【题型】选择题　【知识点】立体几何　【难度】easy
（2022·上海·高考真题）如图，正方体 $ABCD-A_1B_1C_1D_1$ 中，$P, Q, R, S$ 分别为棱 $AB, BC, BB_1, CD$ 的中点，
连接 $A_1S, B_1D$，对空间任意两点 $M, N$，若线段 $MN$ 与线段 $A_1S, B_1D$ 都不相交，则称 $M, N$ 两点可视，下列选
项中与点 $D_1$ 可视的为（  ）

A. 点 $P$ \hspace{2cm} B. 点 $Q$ \hspace{2cm} C. 点 $R$ \hspace{2cm} D. 点 $B$
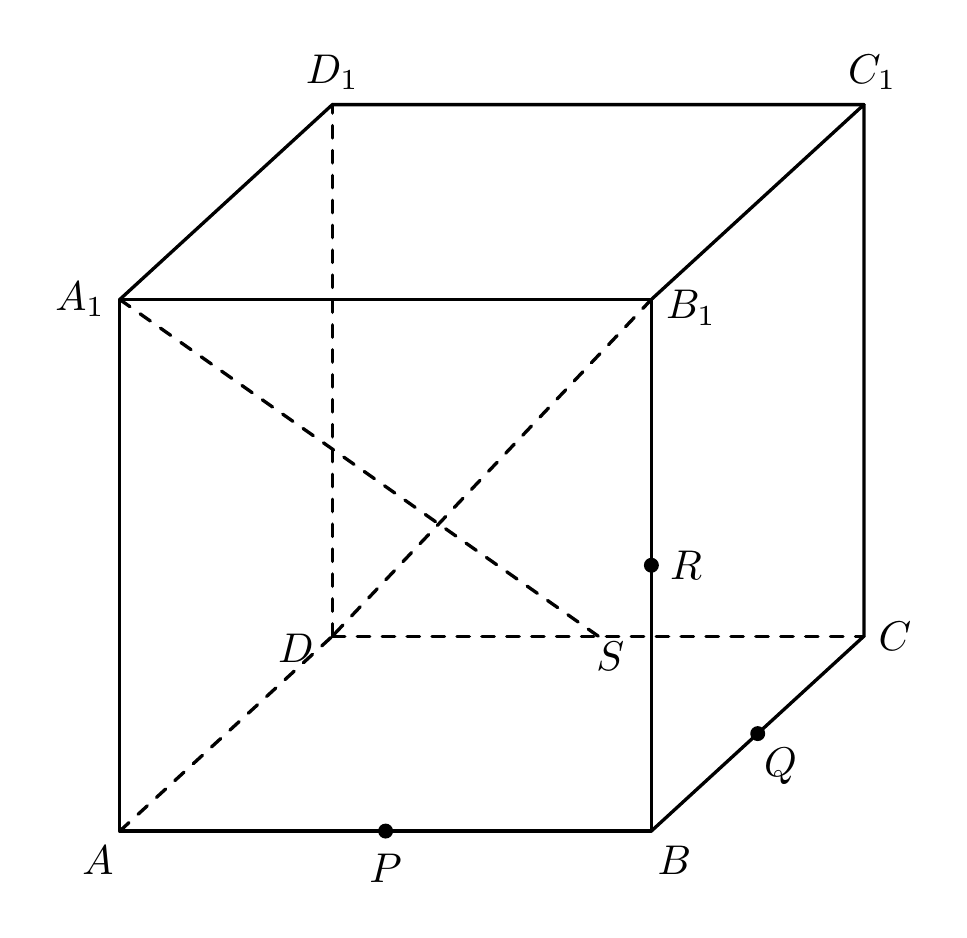
【解答】
【答案】B

【知识点】异面直线的判定

【分析】根据异面直线的定义判断即可．

【详解】A 选项：四边形 $A_1D_1SP$ 是平行四边形，$A_1S$ 与 $D_1P$ 相交，故 A 错；

C 选项：四边形 $D_1B_1BR$ 是平行四边形，$D_1R$ 与 $DB_1$ 相交，故 C 错；

D 选项：四边形 $D_1B_1BD$ 是平行四边形，$D_1B$ 与 $DB_1$ 相交，故 D 错；

利用排除法可得选项 B 正确．

故选：B.